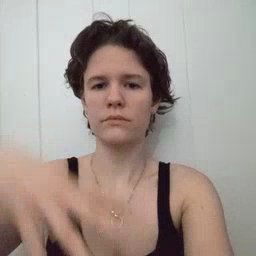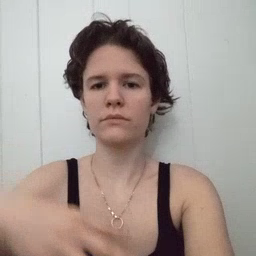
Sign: drop